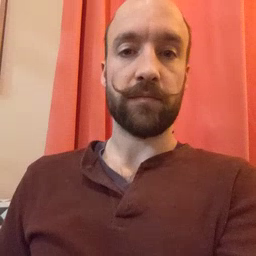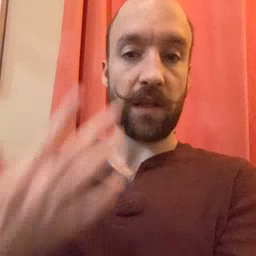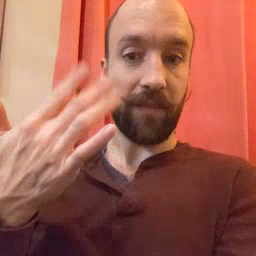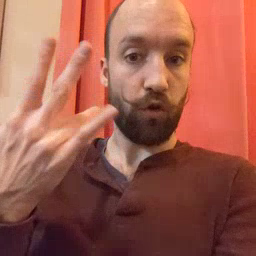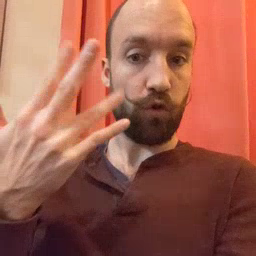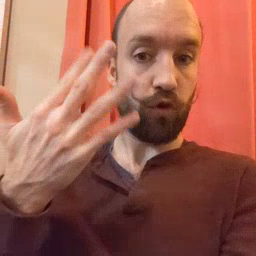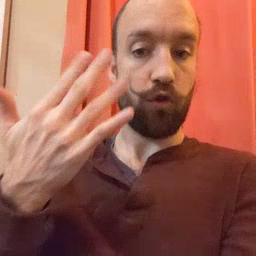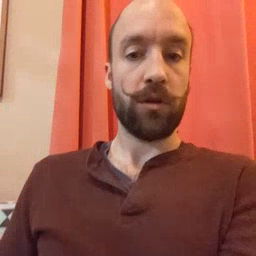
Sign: finger